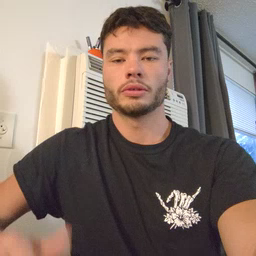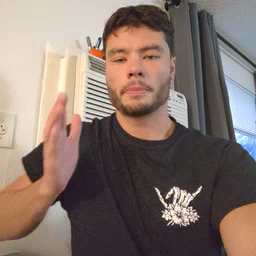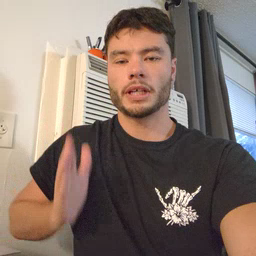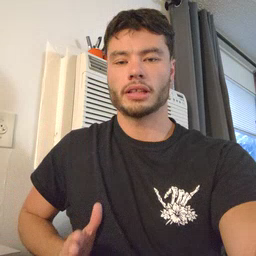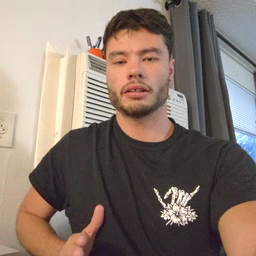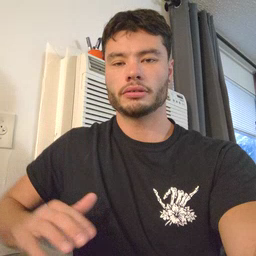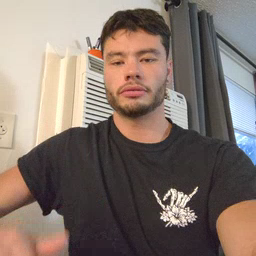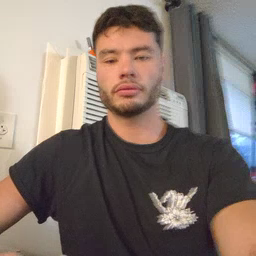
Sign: beside